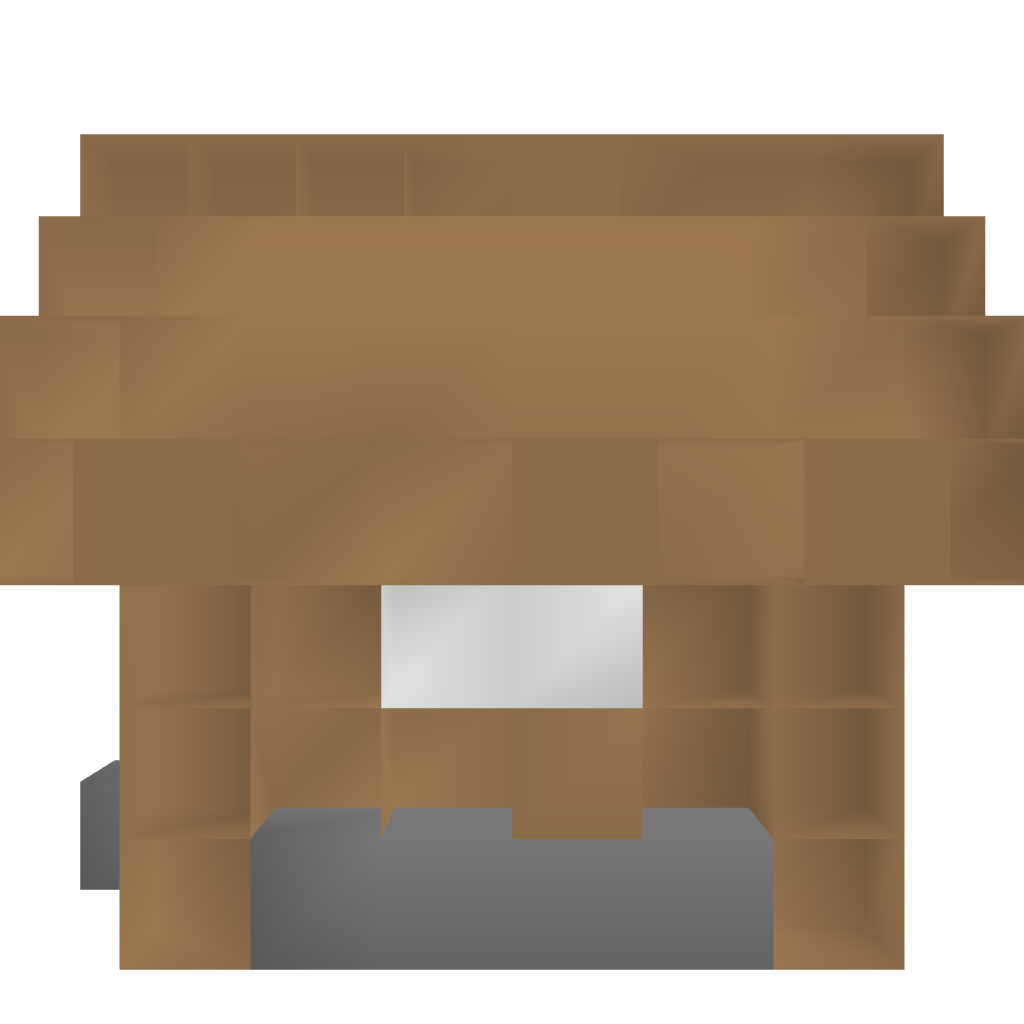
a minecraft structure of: pig house bad low quality